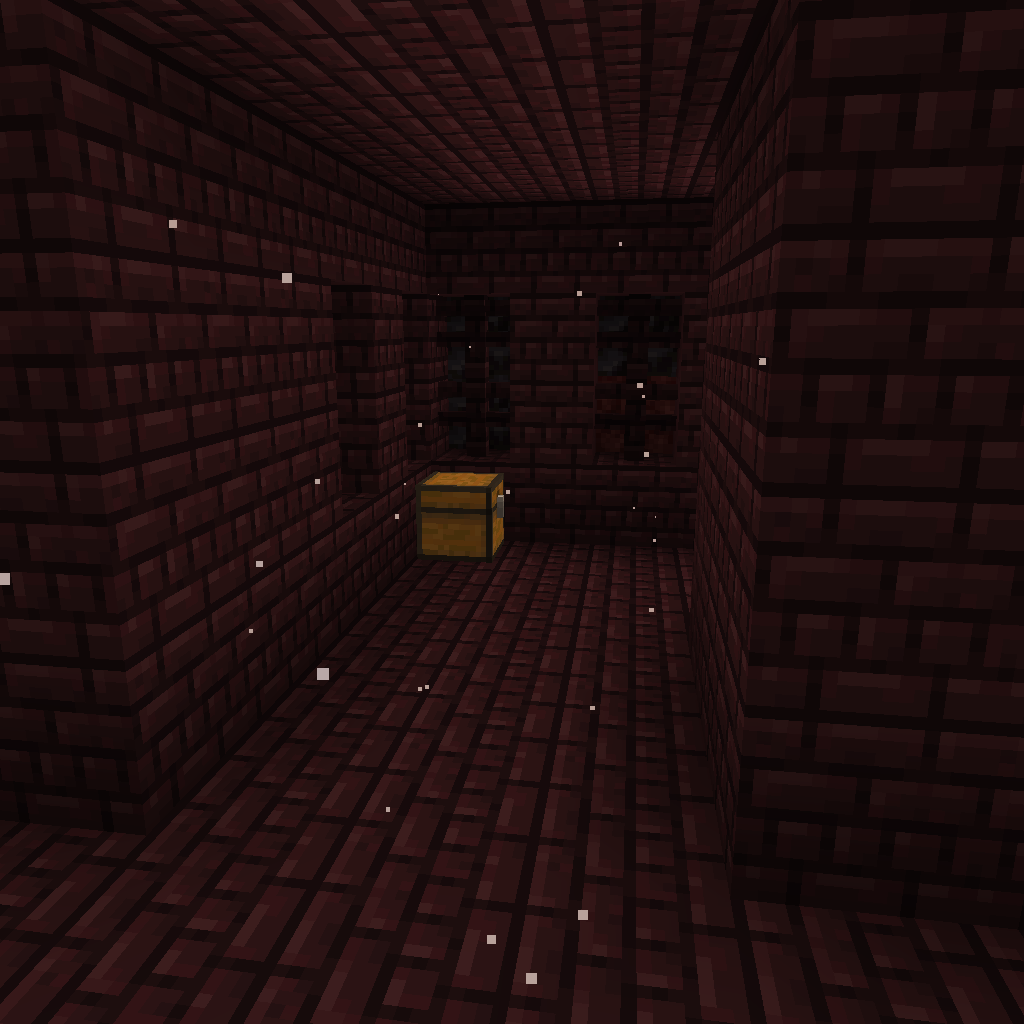
nether fortress hallway with chest